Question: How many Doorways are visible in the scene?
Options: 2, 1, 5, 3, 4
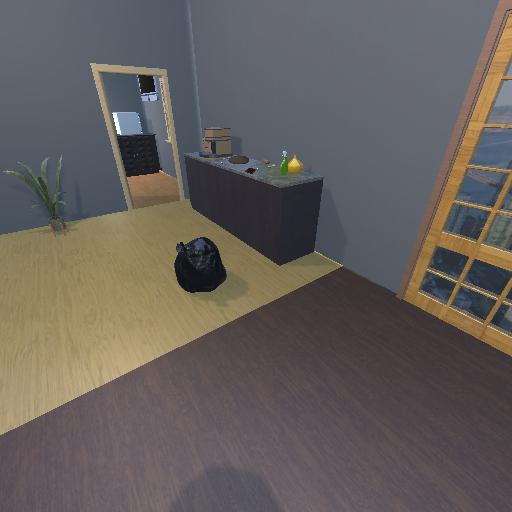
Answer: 2